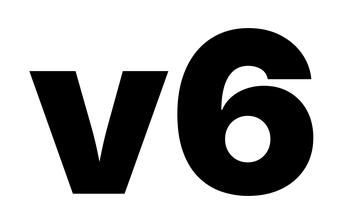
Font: Inter_Black